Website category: phone
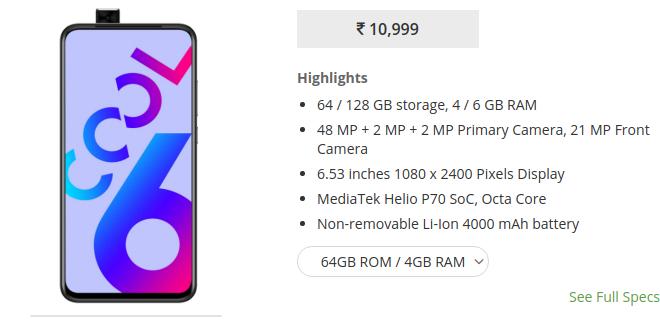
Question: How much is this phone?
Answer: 10,999

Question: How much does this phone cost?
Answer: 10,999

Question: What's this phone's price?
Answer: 10,999

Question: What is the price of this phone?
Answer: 10,999

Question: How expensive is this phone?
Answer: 10,999

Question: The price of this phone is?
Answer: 10,999

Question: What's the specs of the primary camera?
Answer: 48 MP + 2 MP + 2 MP Primary Camera

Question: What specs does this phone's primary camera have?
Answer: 48 MP + 2 MP + 2 MP Primary Camera

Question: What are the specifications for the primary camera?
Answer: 48 MP + 2 MP + 2 MP Primary Camera

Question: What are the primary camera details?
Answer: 48 MP + 2 MP + 2 MP Primary Camera

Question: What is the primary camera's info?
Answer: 48 MP + 2 MP + 2 MP Primary Camera

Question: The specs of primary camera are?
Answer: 48 MP + 2 MP + 2 MP Primary Camera

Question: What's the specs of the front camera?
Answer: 21 MP Front Camera

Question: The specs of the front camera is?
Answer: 21 MP Front Camera

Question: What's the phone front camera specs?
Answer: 21 MP Front Camera

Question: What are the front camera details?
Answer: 21 MP Front Camera

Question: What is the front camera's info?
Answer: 21 MP Front Camera

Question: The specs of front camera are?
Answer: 21 MP Front Camera

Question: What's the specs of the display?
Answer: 6.53 inches 1080 x 2400 Pixels Display

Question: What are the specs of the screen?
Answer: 6.53 inches 1080 x 2400 Pixels Display

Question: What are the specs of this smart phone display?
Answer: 6.53 inches 1080 x 2400 Pixels Display

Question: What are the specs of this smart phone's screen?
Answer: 6.53 inches 1080 x 2400 Pixels Display

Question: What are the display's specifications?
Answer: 6.53 inches 1080 x 2400 Pixels Display

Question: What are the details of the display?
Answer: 6.53 inches 1080 x 2400 Pixels Display

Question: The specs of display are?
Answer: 6.53 inches 1080 x 2400 Pixels Display

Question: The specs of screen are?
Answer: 6.53 inches 1080 x 2400 Pixels Display

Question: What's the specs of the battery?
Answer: Non-removable Li-Ion 4000 mAh battery

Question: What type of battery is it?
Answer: Non-removable Li-Ion 4000 mAh battery

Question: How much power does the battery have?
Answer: Non-removable Li-Ion 4000 mAh battery

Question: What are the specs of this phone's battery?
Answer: Non-removable Li-Ion 4000 mAh battery

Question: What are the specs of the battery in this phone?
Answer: Non-removable Li-Ion 4000 mAh battery

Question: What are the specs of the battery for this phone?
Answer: Non-removable Li-Ion 4000 mAh battery

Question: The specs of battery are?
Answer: Non-removable Li-Ion 4000 mAh battery